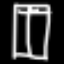
Label: pants